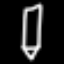
Label: pencil